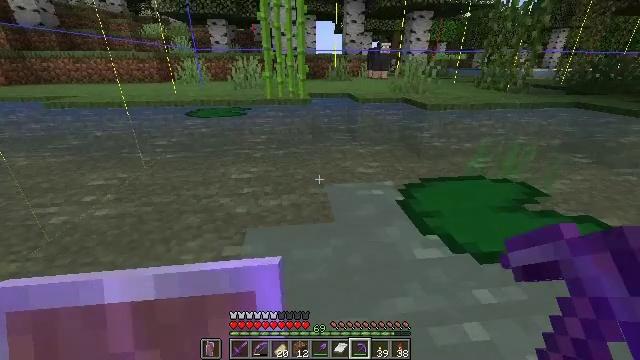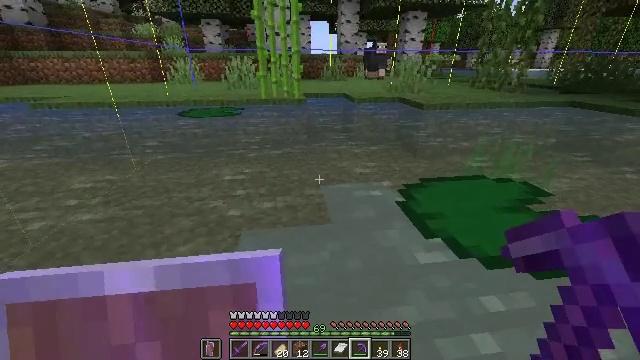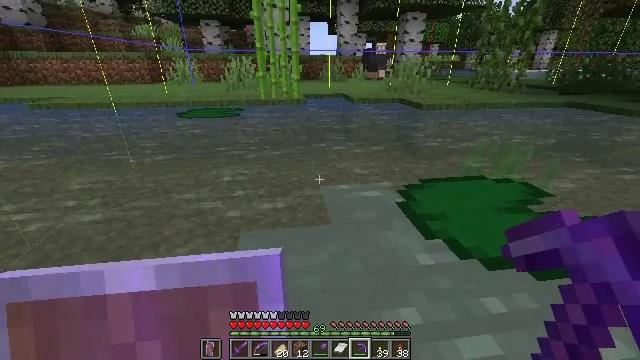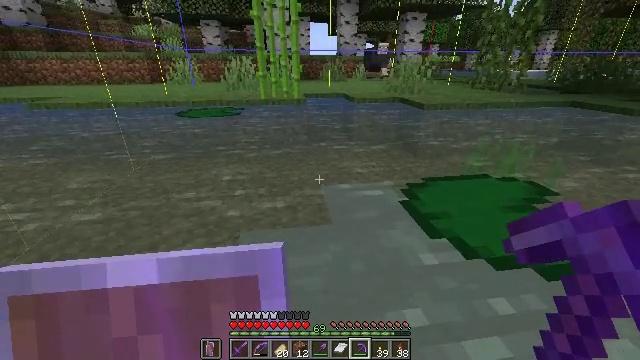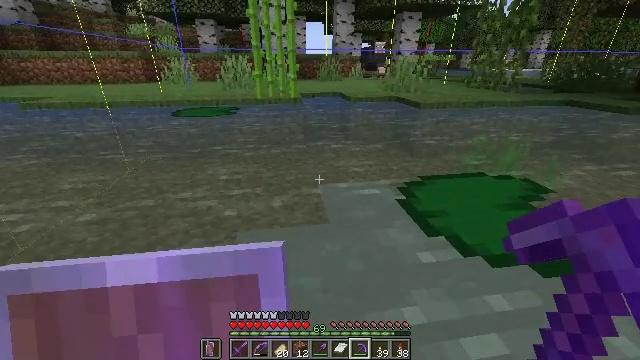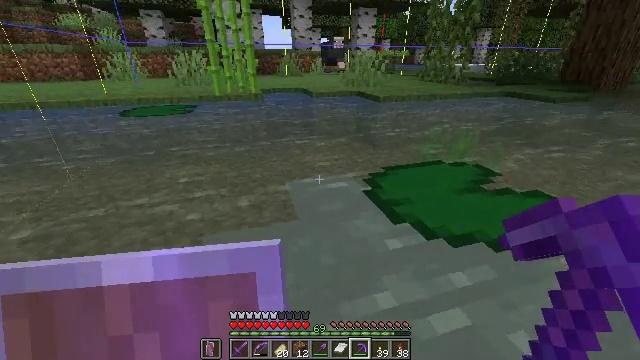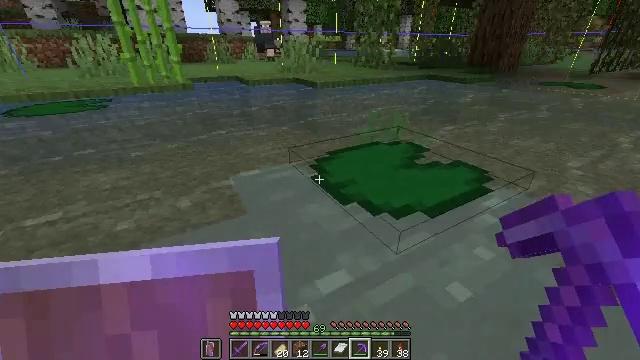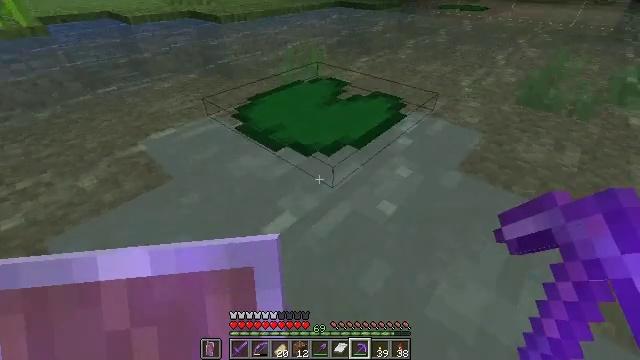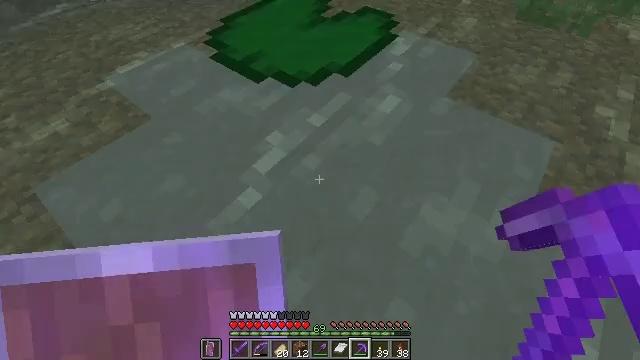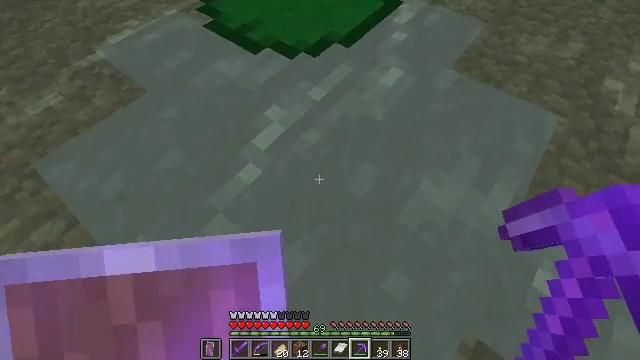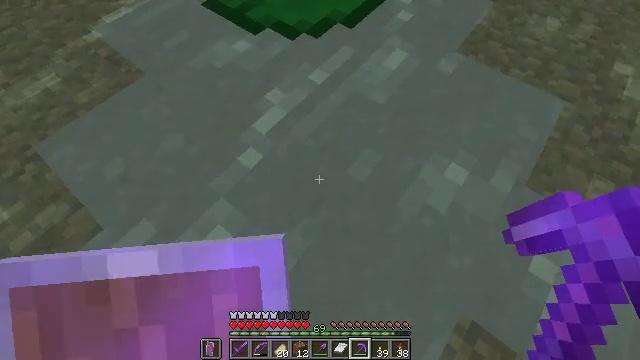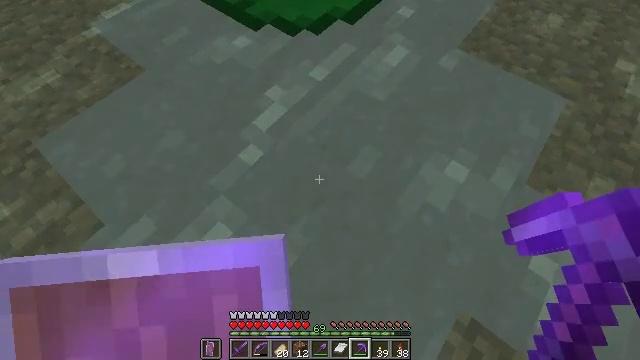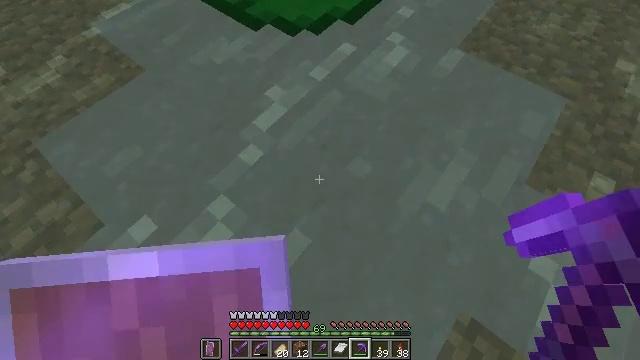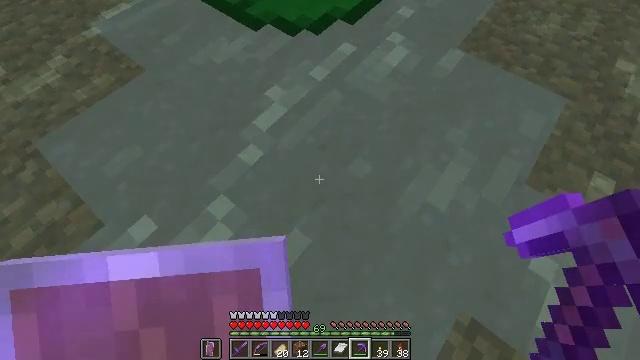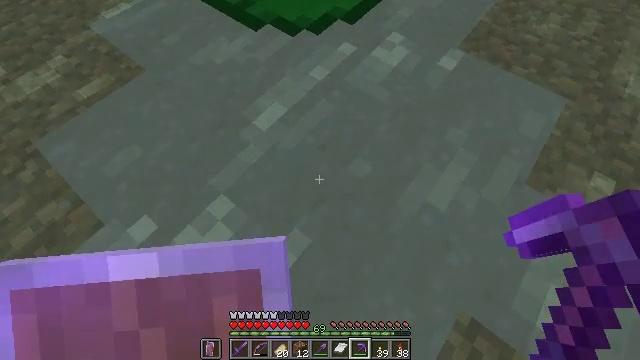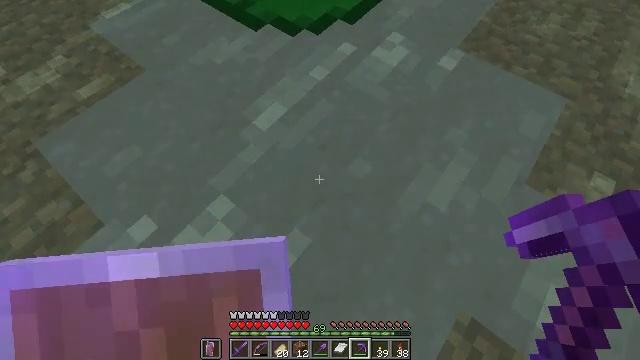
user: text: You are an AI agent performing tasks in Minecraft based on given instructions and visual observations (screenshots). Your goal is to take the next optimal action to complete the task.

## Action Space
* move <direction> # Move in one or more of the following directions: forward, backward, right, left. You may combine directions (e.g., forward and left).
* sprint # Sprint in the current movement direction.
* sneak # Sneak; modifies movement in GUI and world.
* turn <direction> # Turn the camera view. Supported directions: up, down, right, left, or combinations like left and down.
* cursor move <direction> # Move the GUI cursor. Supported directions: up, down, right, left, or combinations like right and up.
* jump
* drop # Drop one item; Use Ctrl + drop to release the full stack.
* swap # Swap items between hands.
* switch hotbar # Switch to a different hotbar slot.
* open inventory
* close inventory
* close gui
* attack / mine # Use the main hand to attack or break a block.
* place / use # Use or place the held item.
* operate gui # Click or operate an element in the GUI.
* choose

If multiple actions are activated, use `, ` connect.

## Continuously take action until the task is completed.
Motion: motion action
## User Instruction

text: craft item air
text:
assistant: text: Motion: turn right
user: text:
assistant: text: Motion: no_op
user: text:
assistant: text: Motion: no_op
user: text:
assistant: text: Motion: no_op
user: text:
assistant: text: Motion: turn right
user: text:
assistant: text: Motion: turn right and down
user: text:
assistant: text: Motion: turn right and down
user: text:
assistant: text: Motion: turn right and down
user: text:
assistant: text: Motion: turn down
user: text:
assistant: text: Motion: turn down
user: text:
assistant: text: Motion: no_op
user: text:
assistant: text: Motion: no_op
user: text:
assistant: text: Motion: no_op
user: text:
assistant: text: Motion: no_op
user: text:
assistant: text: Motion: no_op
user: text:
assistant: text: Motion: no_op
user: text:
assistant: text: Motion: no_op
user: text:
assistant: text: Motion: no_op
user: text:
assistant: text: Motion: turn up
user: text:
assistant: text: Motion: move forward, turn right and up
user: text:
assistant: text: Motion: move forward, turn right and up
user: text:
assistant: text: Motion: move forward, turn right and up
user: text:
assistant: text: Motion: move forward
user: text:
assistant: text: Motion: move forward
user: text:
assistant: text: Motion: move forward, sprint
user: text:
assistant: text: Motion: move forward, sprint
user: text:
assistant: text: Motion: move forward, sprint
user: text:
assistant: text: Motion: move forward, sprint
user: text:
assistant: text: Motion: move forward, sprint
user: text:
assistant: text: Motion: move forward, sprint